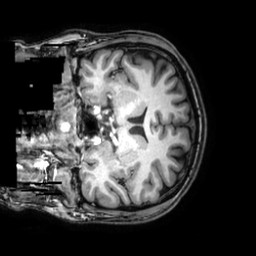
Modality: T1w
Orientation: coronal
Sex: male
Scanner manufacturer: philips
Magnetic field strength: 3 T
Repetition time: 0.008241 s
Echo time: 0.00377 s